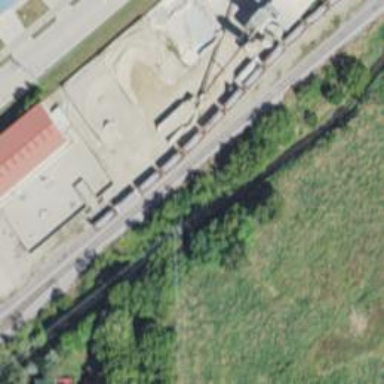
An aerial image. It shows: Railway siding for service.